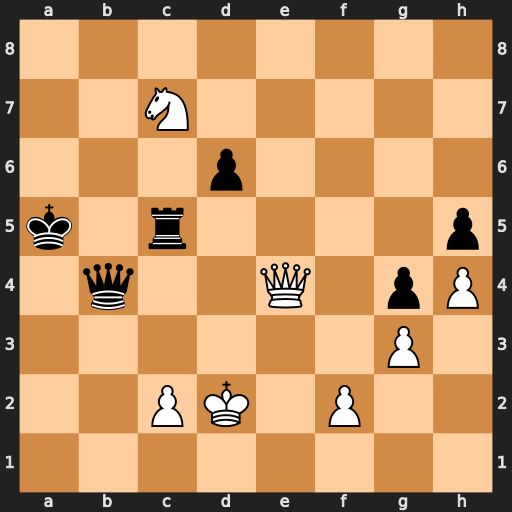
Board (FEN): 8/2N5/3p4/k1r4p/1q2Q1pP/6P1/2PK1P2/8
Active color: w
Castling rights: -
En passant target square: -
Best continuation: Qxb4+ Kxb4 Na6+ Kc4 Nxc5